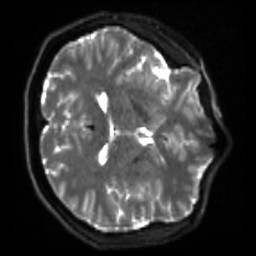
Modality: sbref
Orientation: axial
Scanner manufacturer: siemens
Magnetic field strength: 3 T
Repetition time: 4 s
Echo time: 0.0594 s